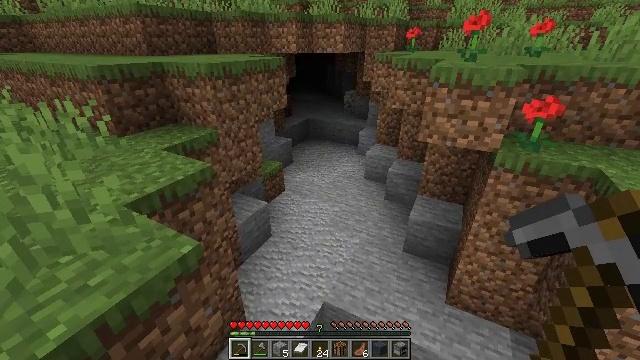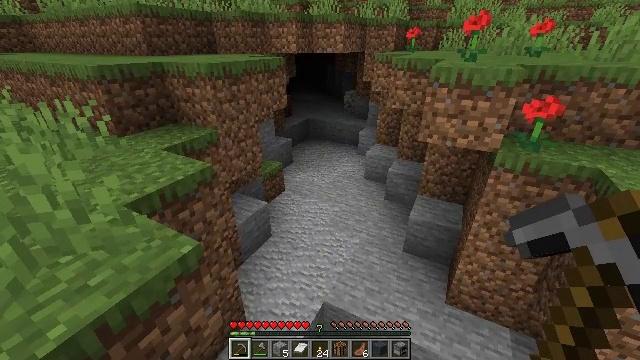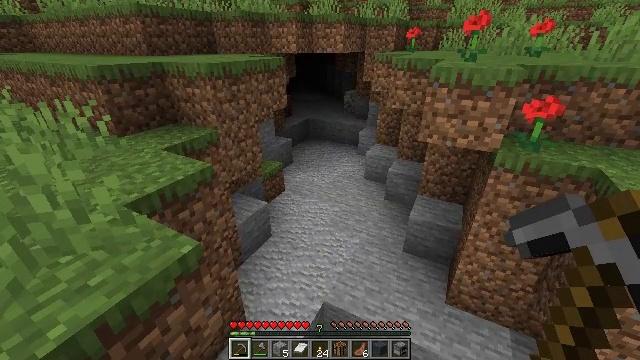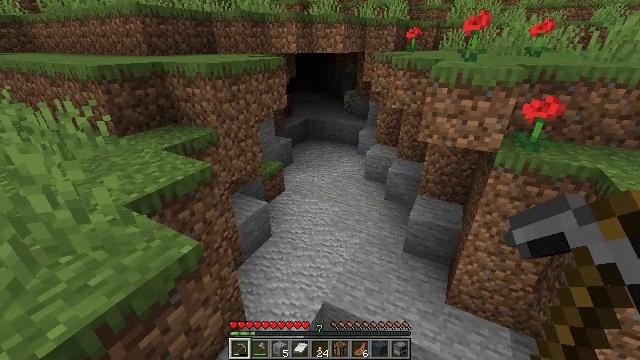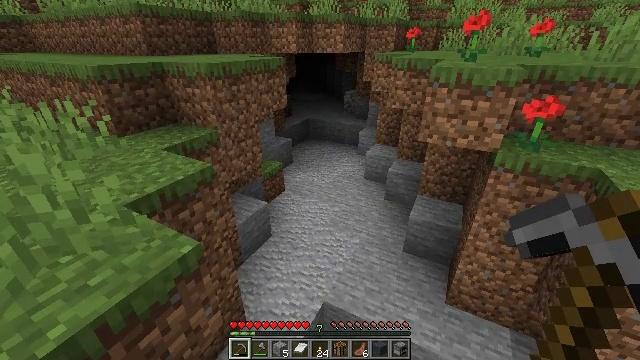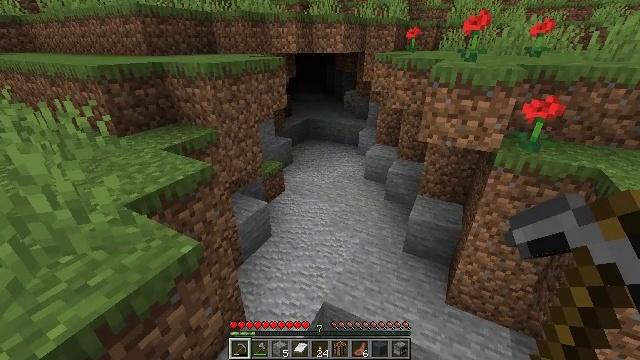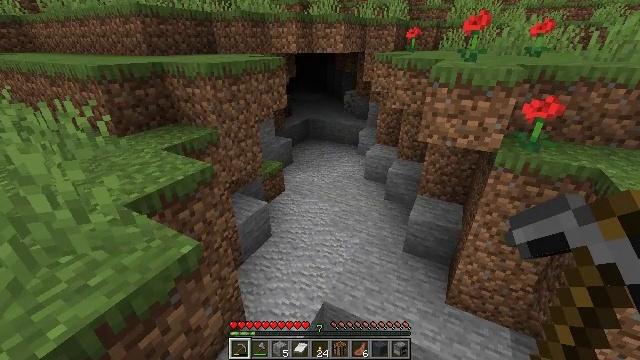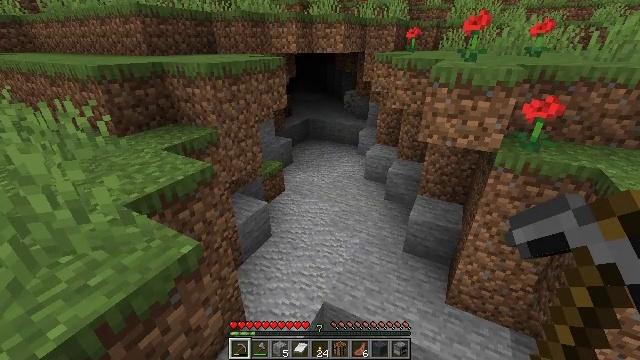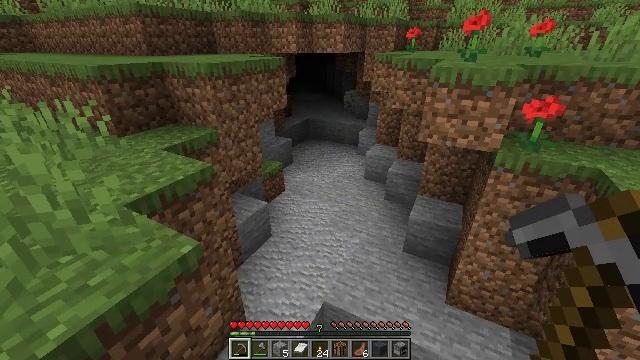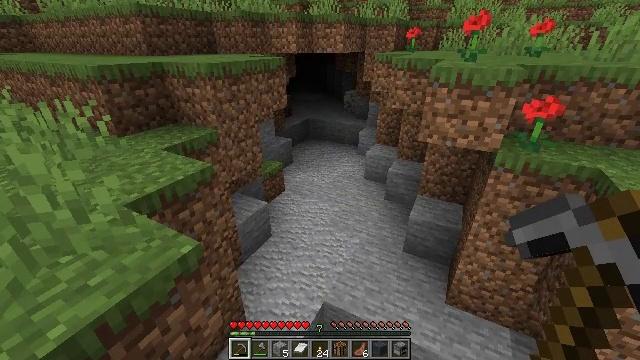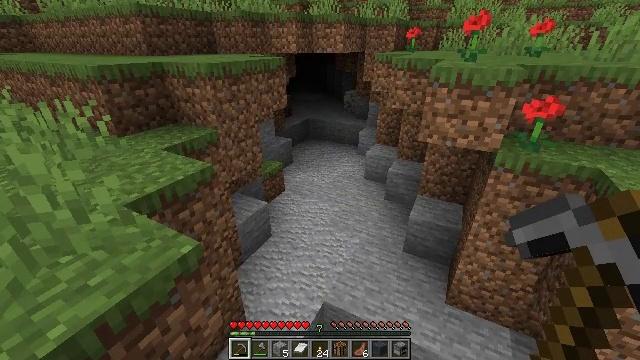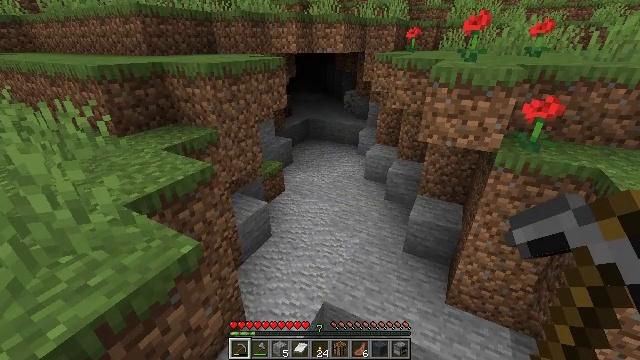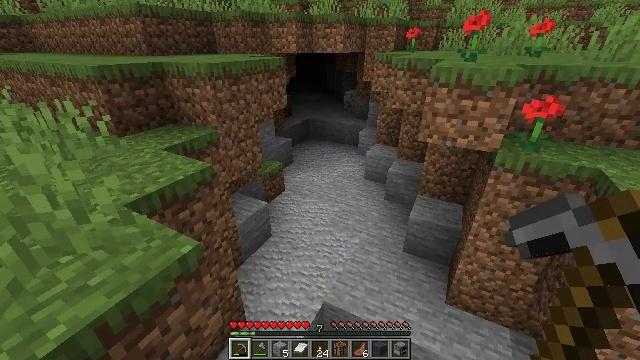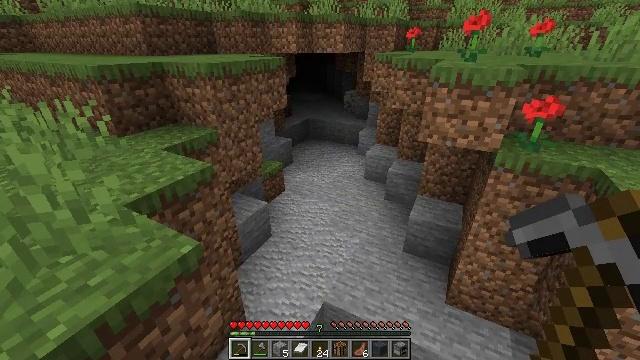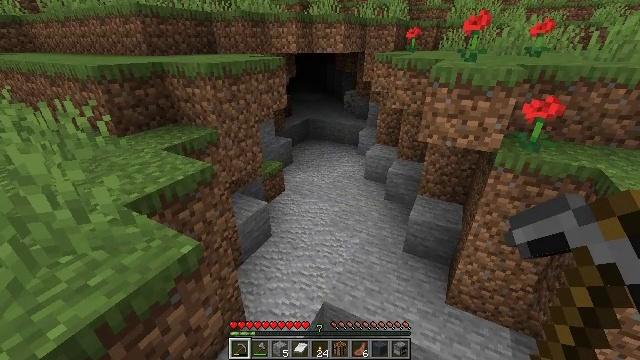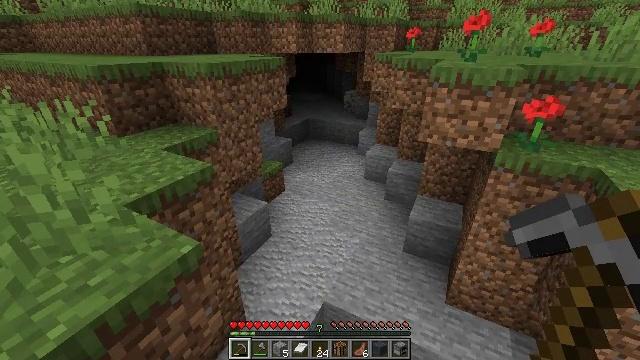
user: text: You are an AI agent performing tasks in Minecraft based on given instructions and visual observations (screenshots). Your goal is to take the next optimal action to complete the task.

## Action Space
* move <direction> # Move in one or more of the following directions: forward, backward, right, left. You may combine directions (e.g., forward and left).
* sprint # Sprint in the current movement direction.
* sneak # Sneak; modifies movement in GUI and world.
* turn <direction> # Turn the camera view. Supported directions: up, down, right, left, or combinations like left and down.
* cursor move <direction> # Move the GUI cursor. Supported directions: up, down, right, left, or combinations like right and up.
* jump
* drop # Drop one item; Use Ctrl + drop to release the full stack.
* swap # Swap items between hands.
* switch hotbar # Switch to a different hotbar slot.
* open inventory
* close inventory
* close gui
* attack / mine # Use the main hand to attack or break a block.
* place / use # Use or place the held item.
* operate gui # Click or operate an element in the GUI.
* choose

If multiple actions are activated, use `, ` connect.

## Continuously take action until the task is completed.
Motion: motion action
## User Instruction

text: Harvest a pumpkin from the field.
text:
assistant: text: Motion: sneak
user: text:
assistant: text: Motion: sneak
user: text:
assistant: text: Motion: sneak
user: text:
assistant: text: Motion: sneak
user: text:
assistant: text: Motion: sneak
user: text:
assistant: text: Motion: sneak
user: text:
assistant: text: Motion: sneak
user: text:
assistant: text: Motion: sneak
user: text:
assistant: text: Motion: sneak
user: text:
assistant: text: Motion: sneak
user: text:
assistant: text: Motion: sneak
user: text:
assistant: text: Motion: sneak
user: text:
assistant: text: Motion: sneak
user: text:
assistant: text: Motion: sneak
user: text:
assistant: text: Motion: sneak
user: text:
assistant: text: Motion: sneak
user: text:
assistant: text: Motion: sneak
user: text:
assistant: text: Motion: sneak
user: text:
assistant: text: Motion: sneak
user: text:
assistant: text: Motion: sneak, turn left
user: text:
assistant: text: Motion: sneak, turn left and up
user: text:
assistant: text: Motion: sneak, turn left and up
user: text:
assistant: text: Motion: sneak, turn left and up
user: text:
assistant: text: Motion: sneak
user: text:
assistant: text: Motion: sneak
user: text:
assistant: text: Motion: sneak
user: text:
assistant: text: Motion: sneak
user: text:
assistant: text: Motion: sneak
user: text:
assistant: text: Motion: sneak
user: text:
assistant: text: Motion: sneak